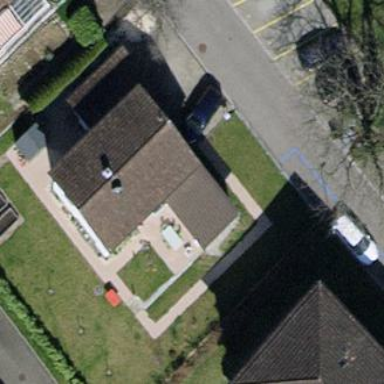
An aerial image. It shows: House with tile roof.